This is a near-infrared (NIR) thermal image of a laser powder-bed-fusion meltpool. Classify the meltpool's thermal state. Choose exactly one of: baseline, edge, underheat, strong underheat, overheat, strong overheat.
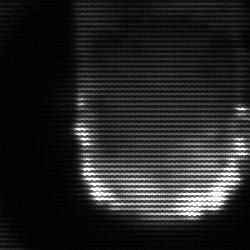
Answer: baseline